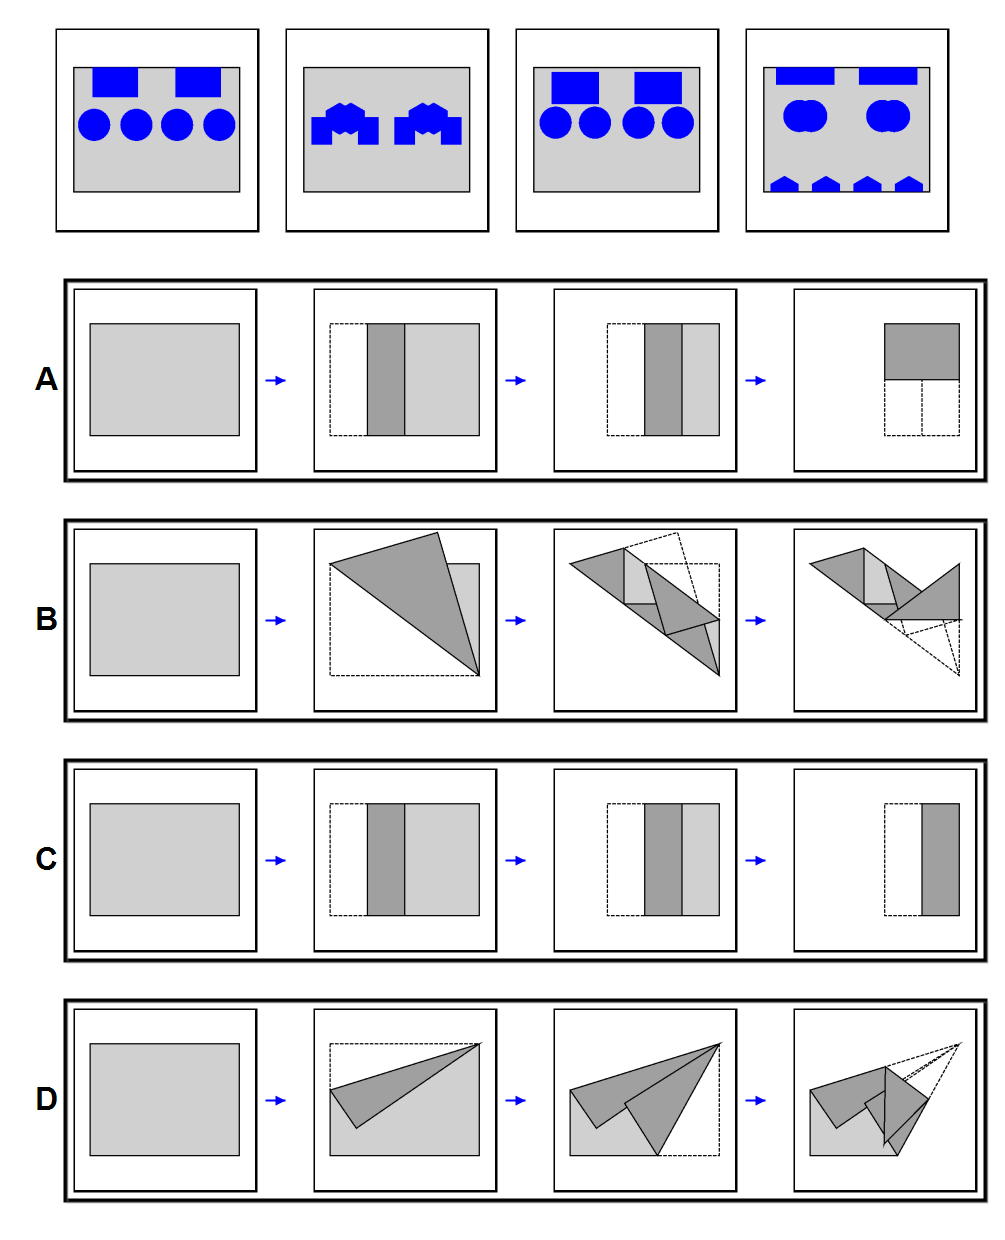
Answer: C